A scalogram of one vibration snapshot from a rotating bearing is shown, computed with a continuous wavelet transform. Determine the bearing's health state. Answer with exactly one of: normal, inner_race, outer_race, ball.
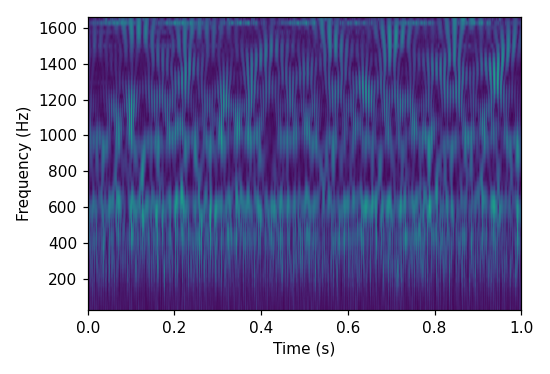
Answer: outer_race